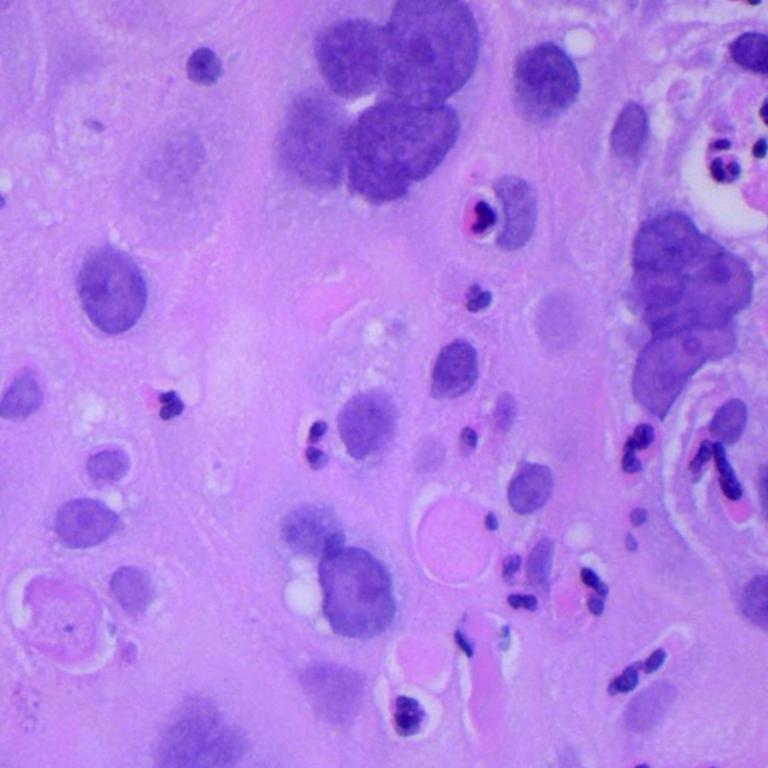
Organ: lung
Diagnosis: squamous carcinomas